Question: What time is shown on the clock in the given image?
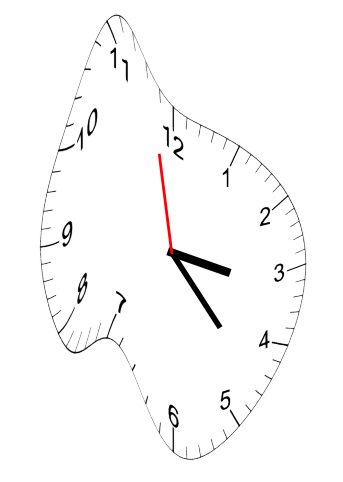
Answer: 03:22:58